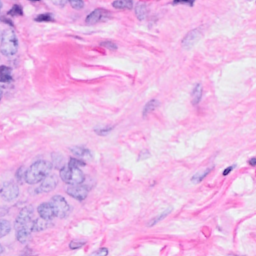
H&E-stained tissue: Breast